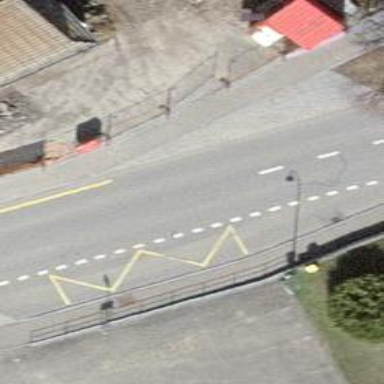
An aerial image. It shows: Bus stop with stop position for public transport.